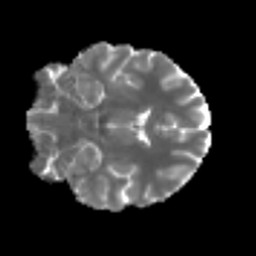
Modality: MD
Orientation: coronal
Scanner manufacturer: siemens
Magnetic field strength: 3 T
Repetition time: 3.6 s
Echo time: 0.092 s